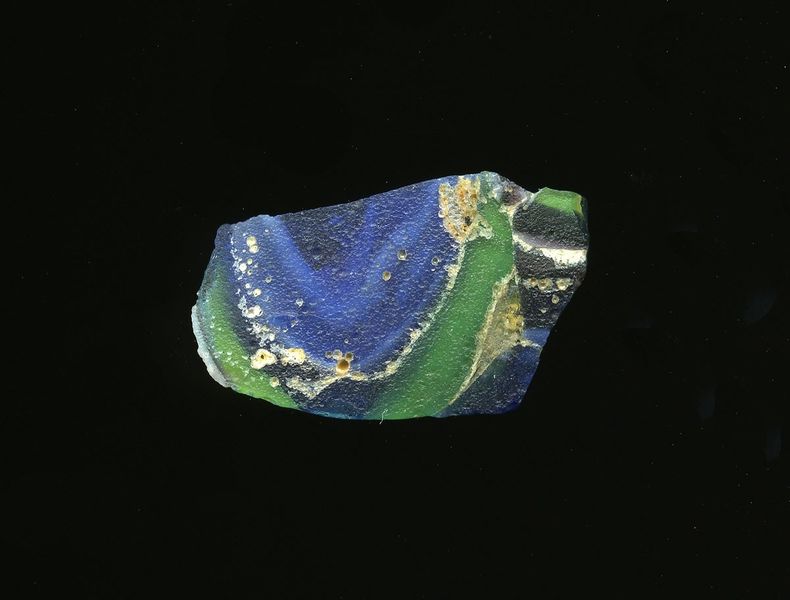
Titel: Fragment eines Gefäßes
Standort: Hamburg
Institution: Museum für Kunst und Gewerbe Hamburg
Schlagwörter: glas, antike, geschnitten, kaiserzeit, gepresst, aufbewahrung, schankgeschirr, gefäß, behälter, frühe kaiserzeit, prinzipat, römische, mittlere, späte